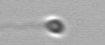
Label: flagellate